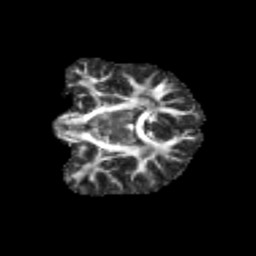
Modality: FA
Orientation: coronal
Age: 12
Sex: male
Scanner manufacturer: siemens
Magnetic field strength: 3 T
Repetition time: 3.8 s
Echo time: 0.07 s